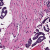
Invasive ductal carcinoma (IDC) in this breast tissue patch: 0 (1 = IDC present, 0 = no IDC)